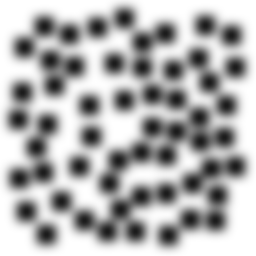
Squares: 56
Triangles: 0
Stars: 0
Total shapes: 56